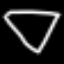
Label: diamond